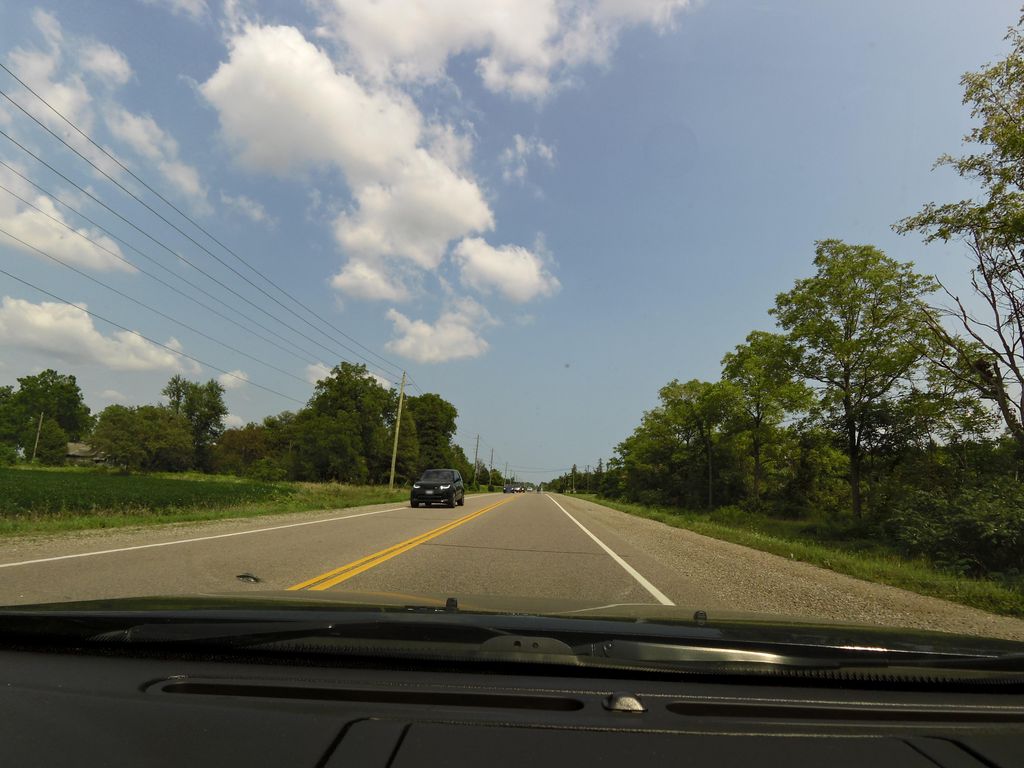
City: hamilton